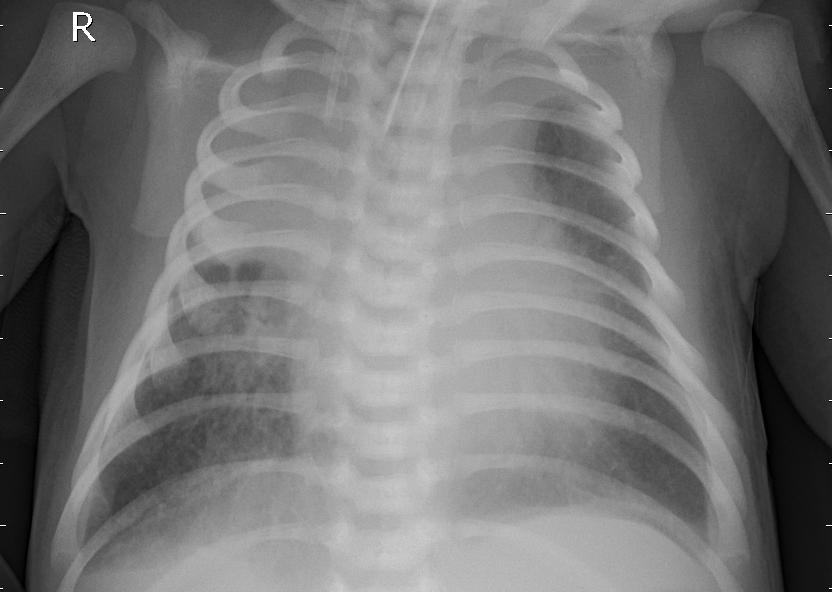
Diagnosis: PNEUMONIA